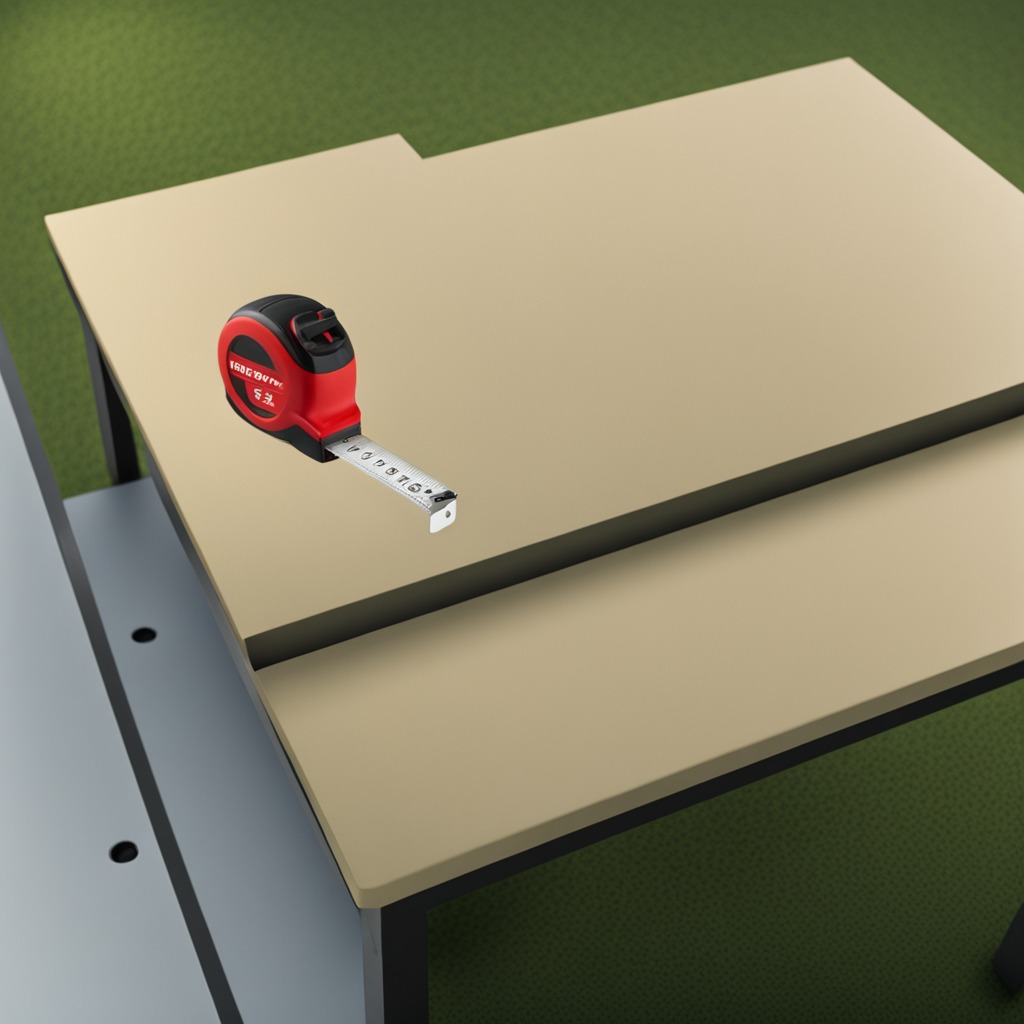
A measuring tape is lying on a clean utility table in a temporary outdoor tool station afternoon light present textured surface.